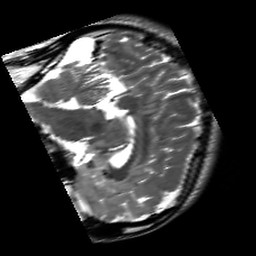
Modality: T2w
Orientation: sagittal
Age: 28
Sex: male
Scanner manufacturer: siemens
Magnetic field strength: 3 T
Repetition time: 7 s
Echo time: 0.09 s